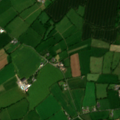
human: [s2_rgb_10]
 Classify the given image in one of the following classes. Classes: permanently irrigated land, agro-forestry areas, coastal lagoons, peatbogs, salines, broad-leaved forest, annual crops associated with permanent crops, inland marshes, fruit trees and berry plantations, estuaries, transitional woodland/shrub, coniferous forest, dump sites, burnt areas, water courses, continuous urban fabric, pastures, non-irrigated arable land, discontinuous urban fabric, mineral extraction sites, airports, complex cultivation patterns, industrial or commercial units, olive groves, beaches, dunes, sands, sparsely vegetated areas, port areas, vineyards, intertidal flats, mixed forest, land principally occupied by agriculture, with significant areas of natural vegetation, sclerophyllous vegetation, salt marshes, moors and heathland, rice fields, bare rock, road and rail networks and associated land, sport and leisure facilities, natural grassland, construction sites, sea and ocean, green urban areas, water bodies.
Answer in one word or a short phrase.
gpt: non-irrigated arable land, pastures